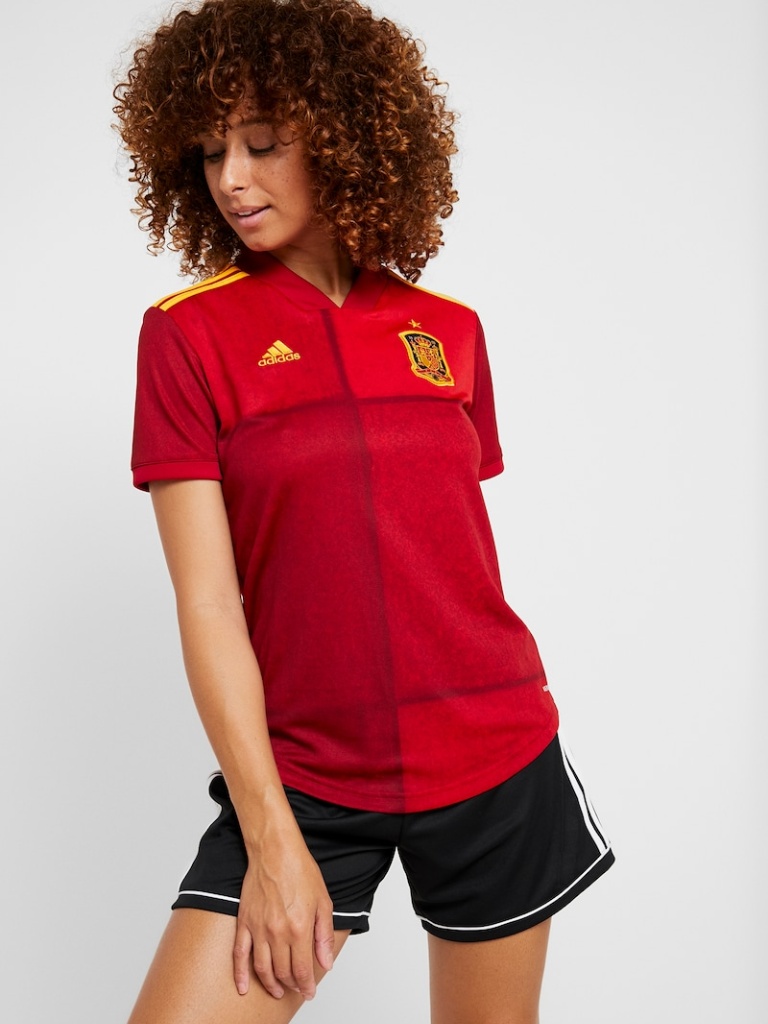
polyester tight short sleeve hip length Untucked polo jersey